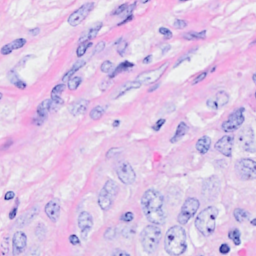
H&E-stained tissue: Breast